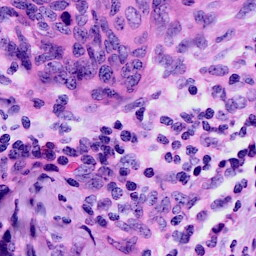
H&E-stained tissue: Cervix